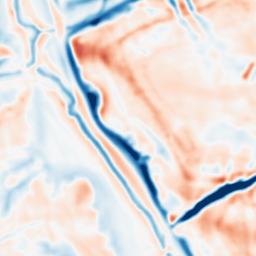
Category: multiscale
Decomposition family: dog_multiscale
Decomposition parameters: sigma_ratio: 1.4
n_scales: 4
base_sigma: 2
Upsampling method: sinc_hamming
Upsampling parameters: scale: 8
kernel_size: 16
Upsampling scale: 8